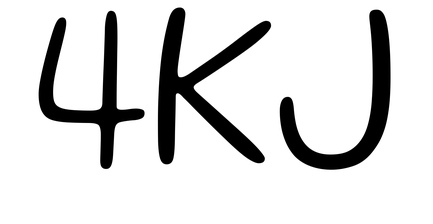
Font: Gluten_ExtraLight